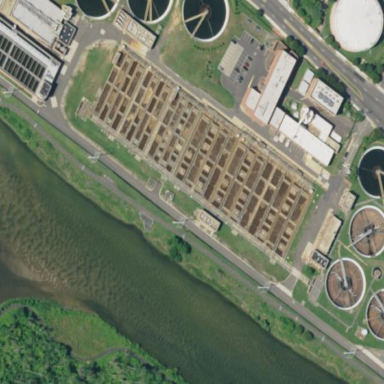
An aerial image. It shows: Industrial area housing wastewater treatment plant.